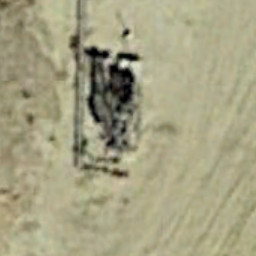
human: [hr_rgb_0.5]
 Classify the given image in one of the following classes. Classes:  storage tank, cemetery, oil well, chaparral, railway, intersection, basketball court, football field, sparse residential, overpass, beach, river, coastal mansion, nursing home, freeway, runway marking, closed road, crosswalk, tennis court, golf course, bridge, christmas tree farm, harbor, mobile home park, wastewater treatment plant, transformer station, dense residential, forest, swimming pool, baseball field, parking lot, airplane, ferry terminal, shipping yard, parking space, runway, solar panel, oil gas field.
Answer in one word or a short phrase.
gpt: oil well